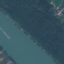
Land use / land cover class: River